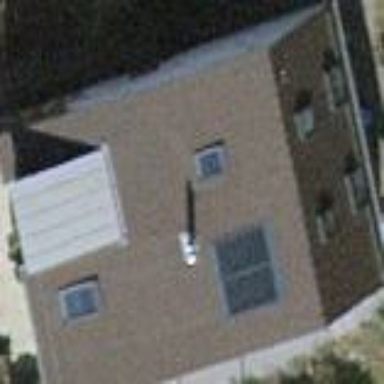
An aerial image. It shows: Detached building with tile roof in saltbox shape.